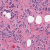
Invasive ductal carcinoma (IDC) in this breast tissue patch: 1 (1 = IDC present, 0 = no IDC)